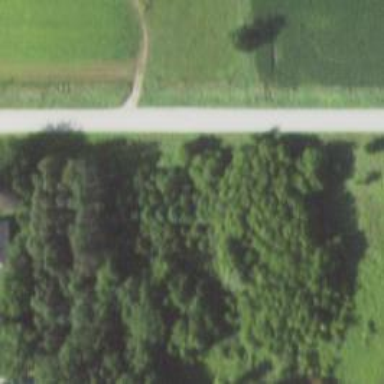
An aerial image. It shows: Row of trees in natural setting.